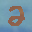
Label: 2